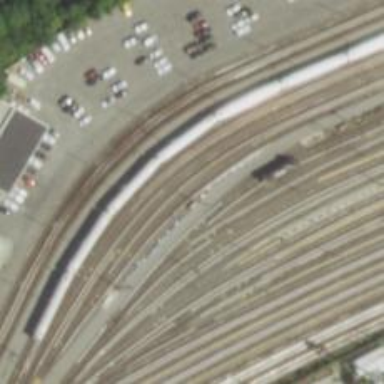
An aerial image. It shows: Electrified rail service yard.